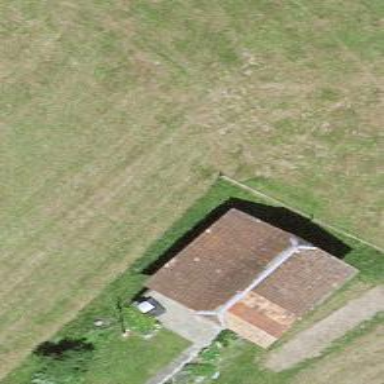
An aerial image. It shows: Barn.